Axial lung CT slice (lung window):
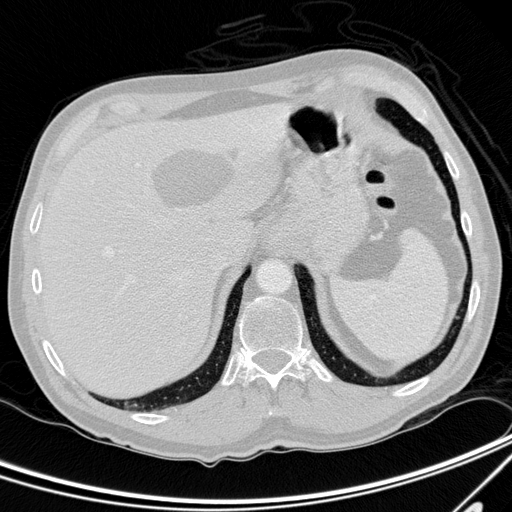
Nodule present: no